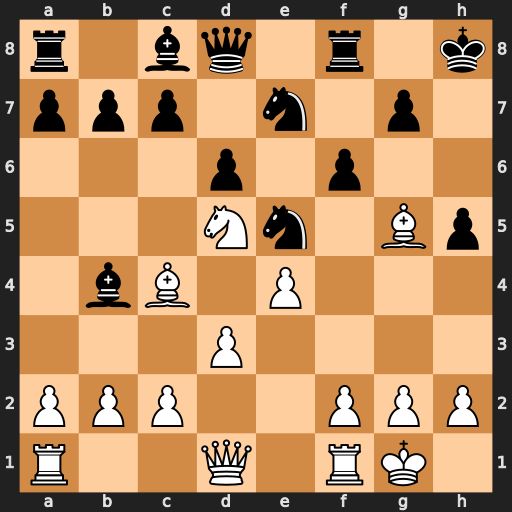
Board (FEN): r1bq1r1k/ppp1n1p1/3p1p2/3Nn1Bp/1bB1P3/3P4/PPP2PPP/R2Q1RK1
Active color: w
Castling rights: -
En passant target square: -
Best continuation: Qxh5+ Kg8 Nxe7#